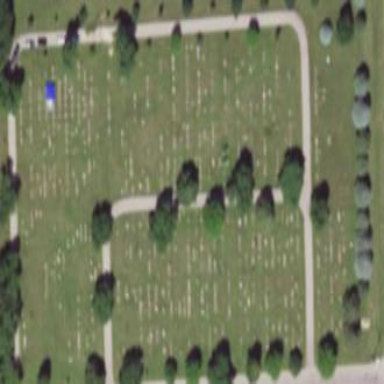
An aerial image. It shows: Cemetery.